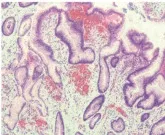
(F) Pathological examination results after 6 cycles of treatment (HEx200).
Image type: pathology (h&e)